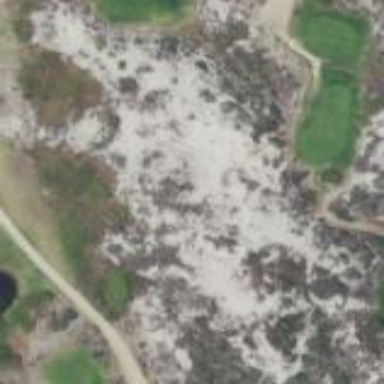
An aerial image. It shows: Golf bunker filled with sandy terrain.